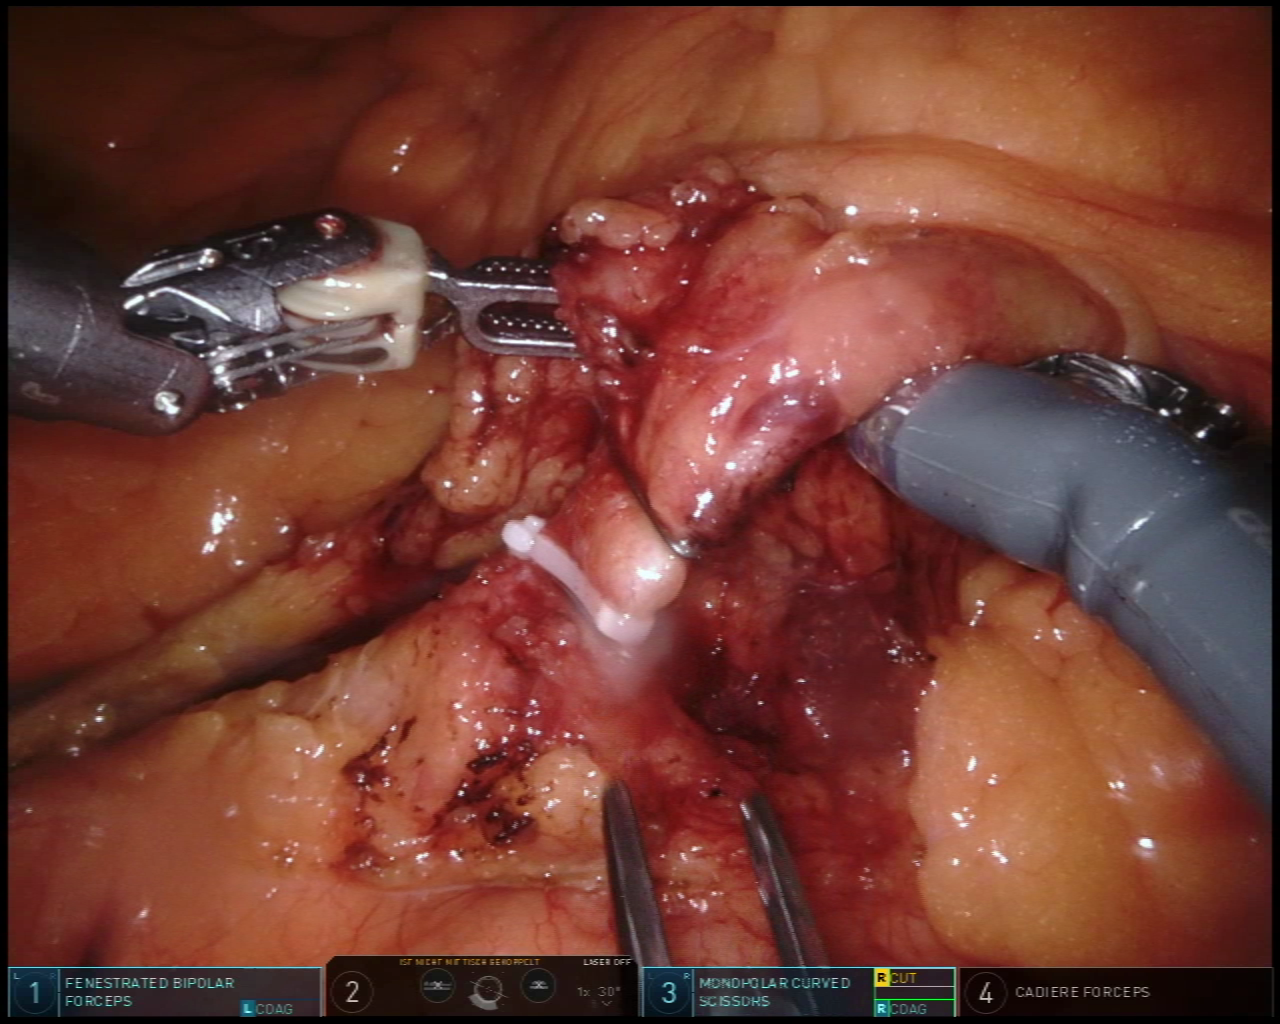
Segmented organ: inferior_mesenteric_artery
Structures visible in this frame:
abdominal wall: no
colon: no
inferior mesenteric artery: yes
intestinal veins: no
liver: no
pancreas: no
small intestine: no
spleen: no
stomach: no
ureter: no
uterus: no
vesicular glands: no